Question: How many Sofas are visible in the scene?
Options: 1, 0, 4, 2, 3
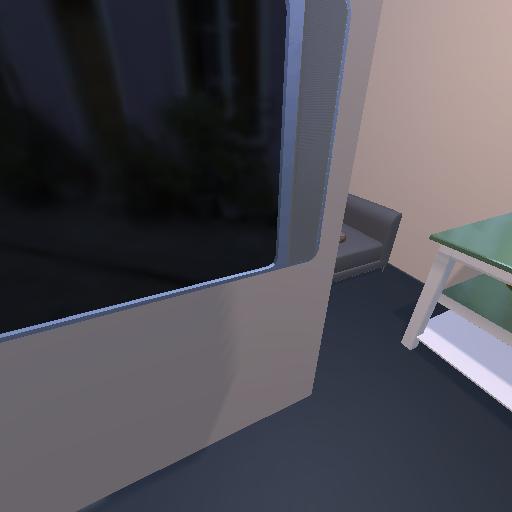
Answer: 1